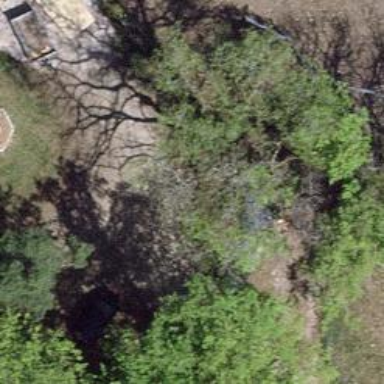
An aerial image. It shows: Single tag "natural: tree."